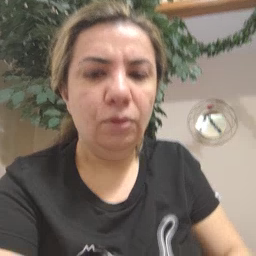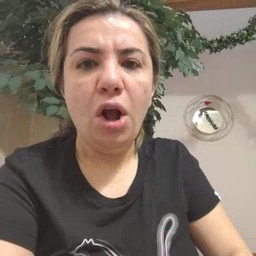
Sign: hungry